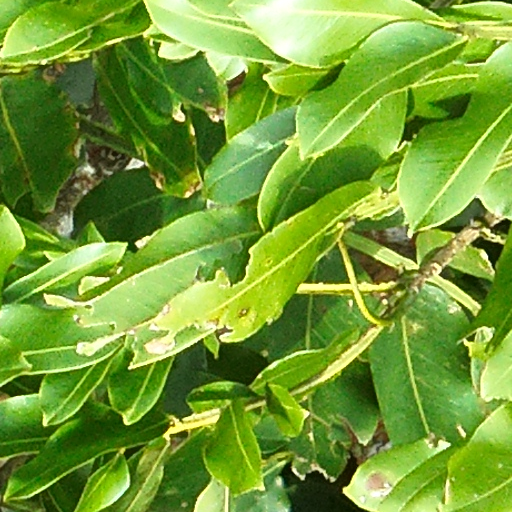
Species: Dipteryx oleifera
GBIF accepted scientific name: Dipteryx oleifera
Crown area (m\u00b2): 581.124